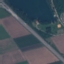
Label: Highway